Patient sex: F
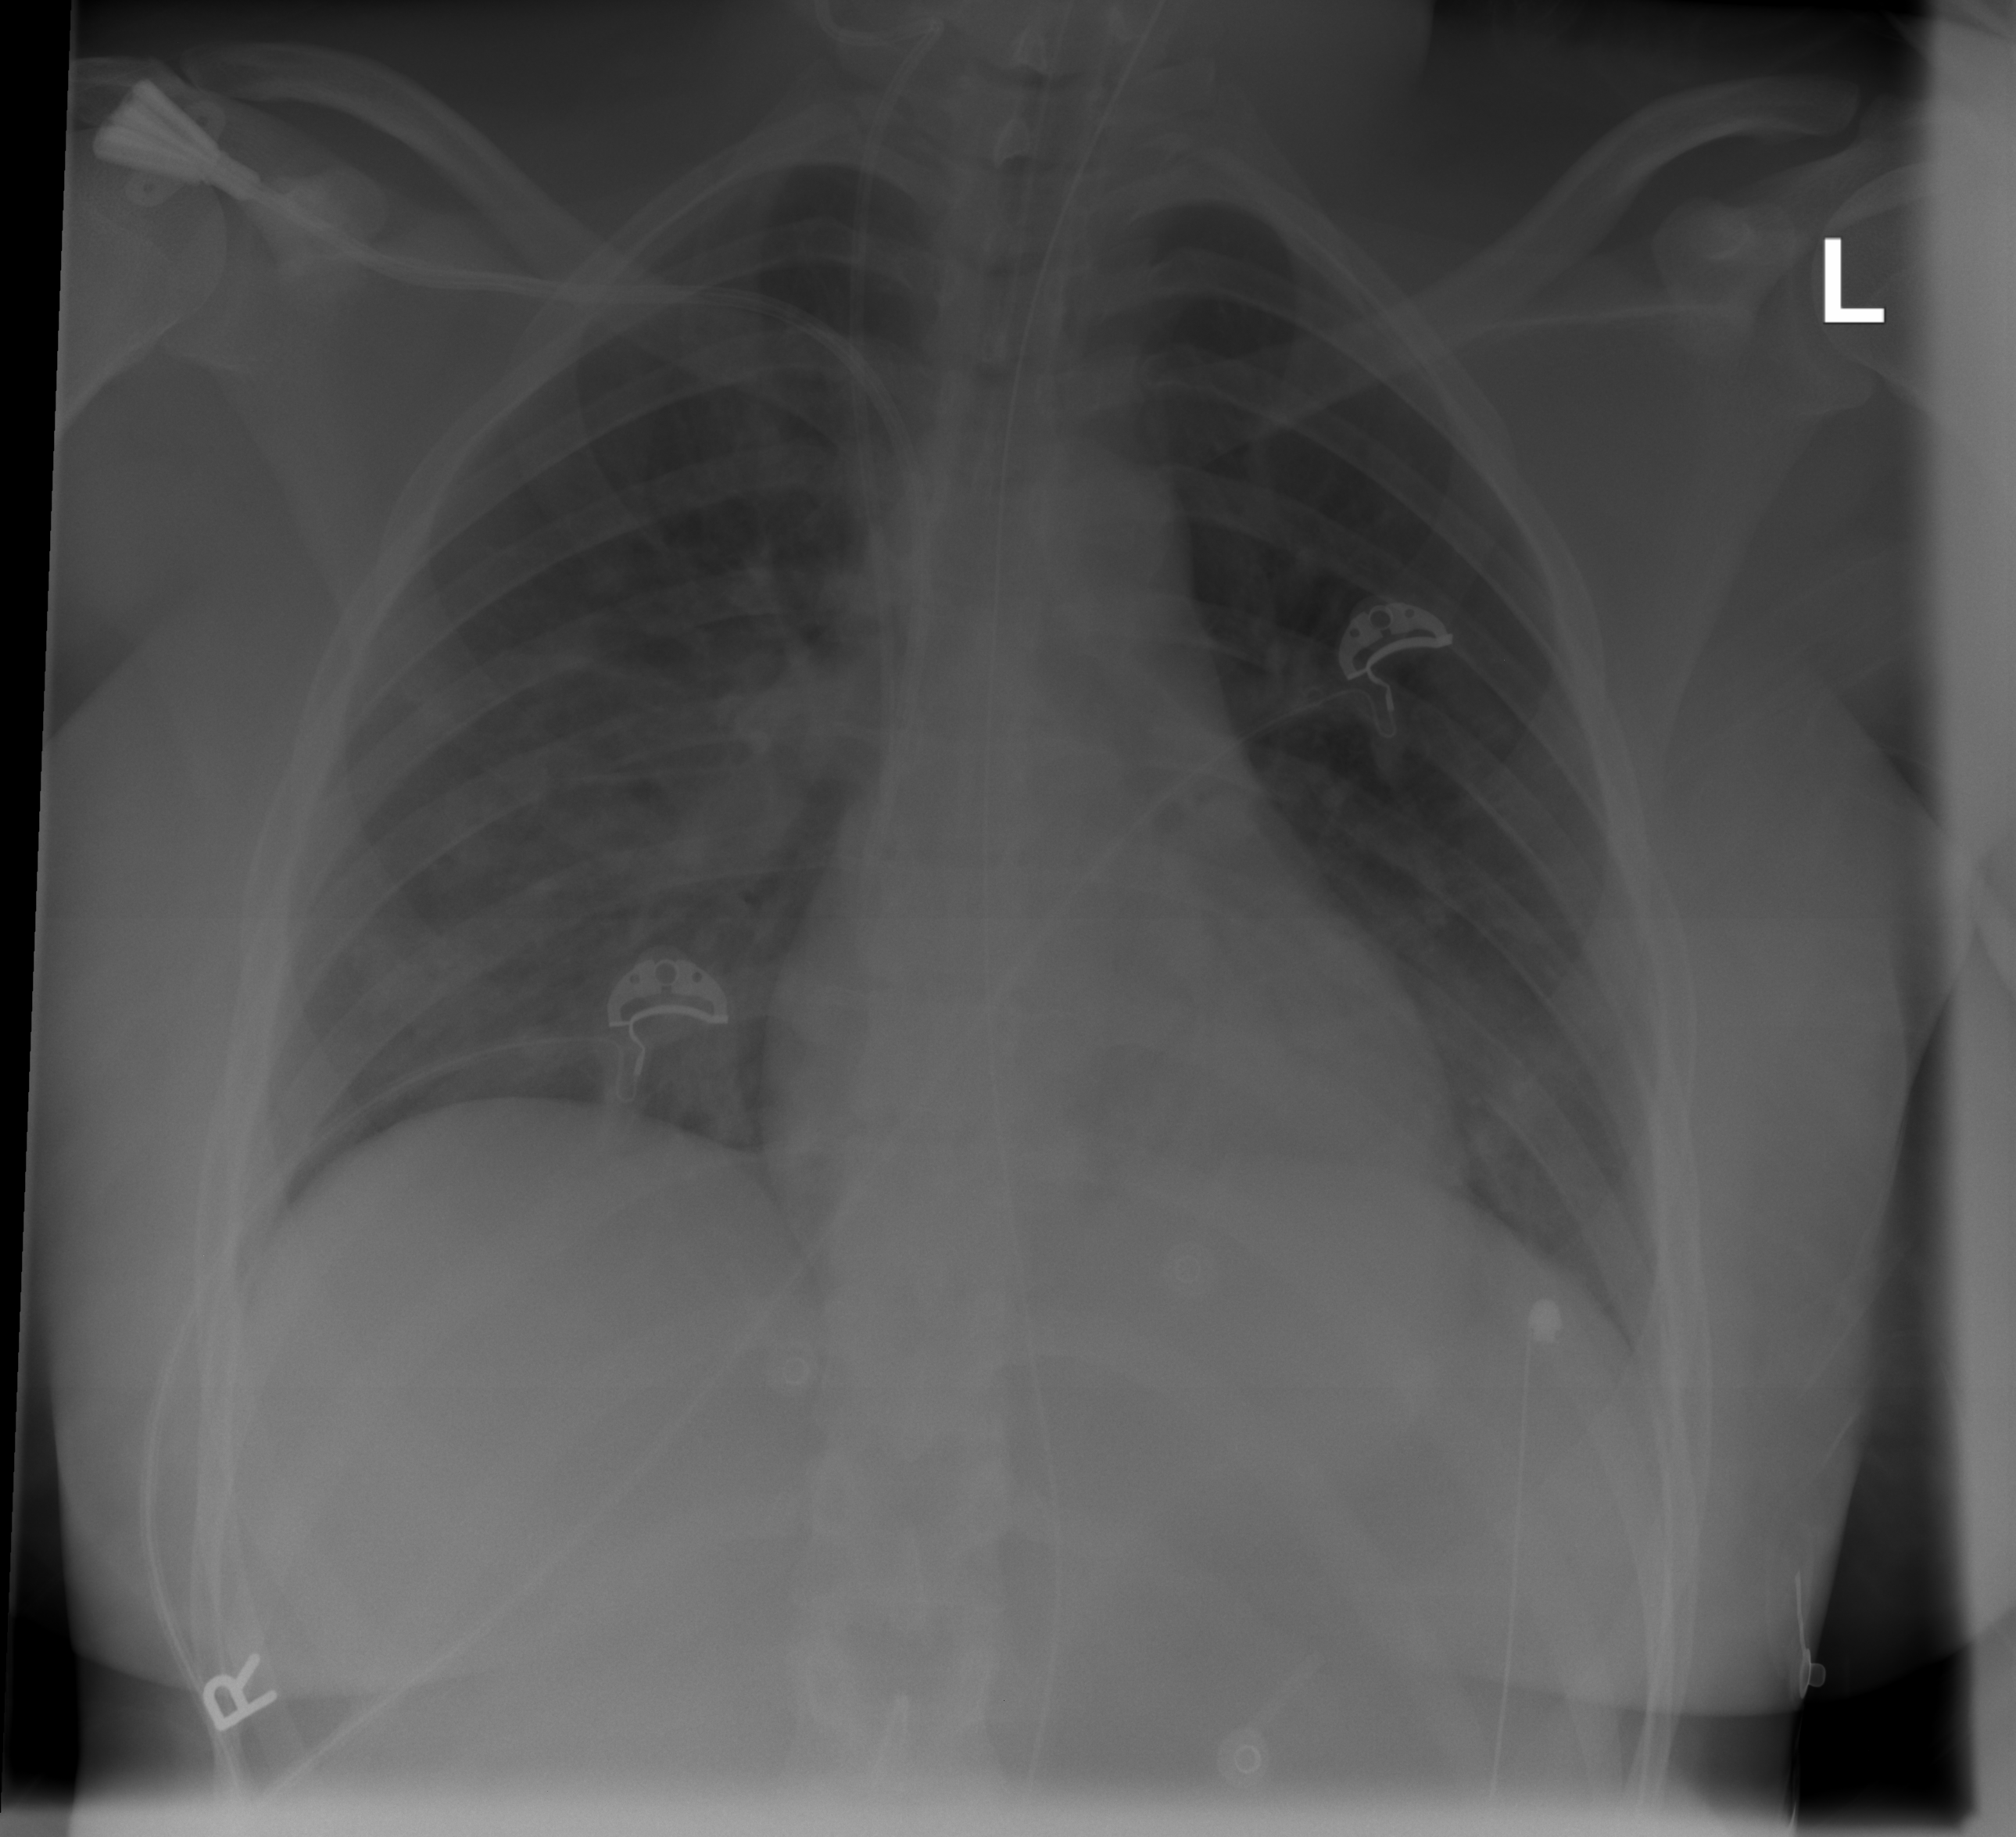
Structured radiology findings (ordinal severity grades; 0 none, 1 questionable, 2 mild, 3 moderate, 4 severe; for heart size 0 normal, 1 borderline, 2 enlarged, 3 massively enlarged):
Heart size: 0
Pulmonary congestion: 0
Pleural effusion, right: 0
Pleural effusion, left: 0
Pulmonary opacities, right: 2
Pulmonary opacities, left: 1
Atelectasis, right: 0
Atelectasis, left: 0